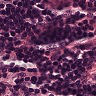
Metastatic tissue present: no